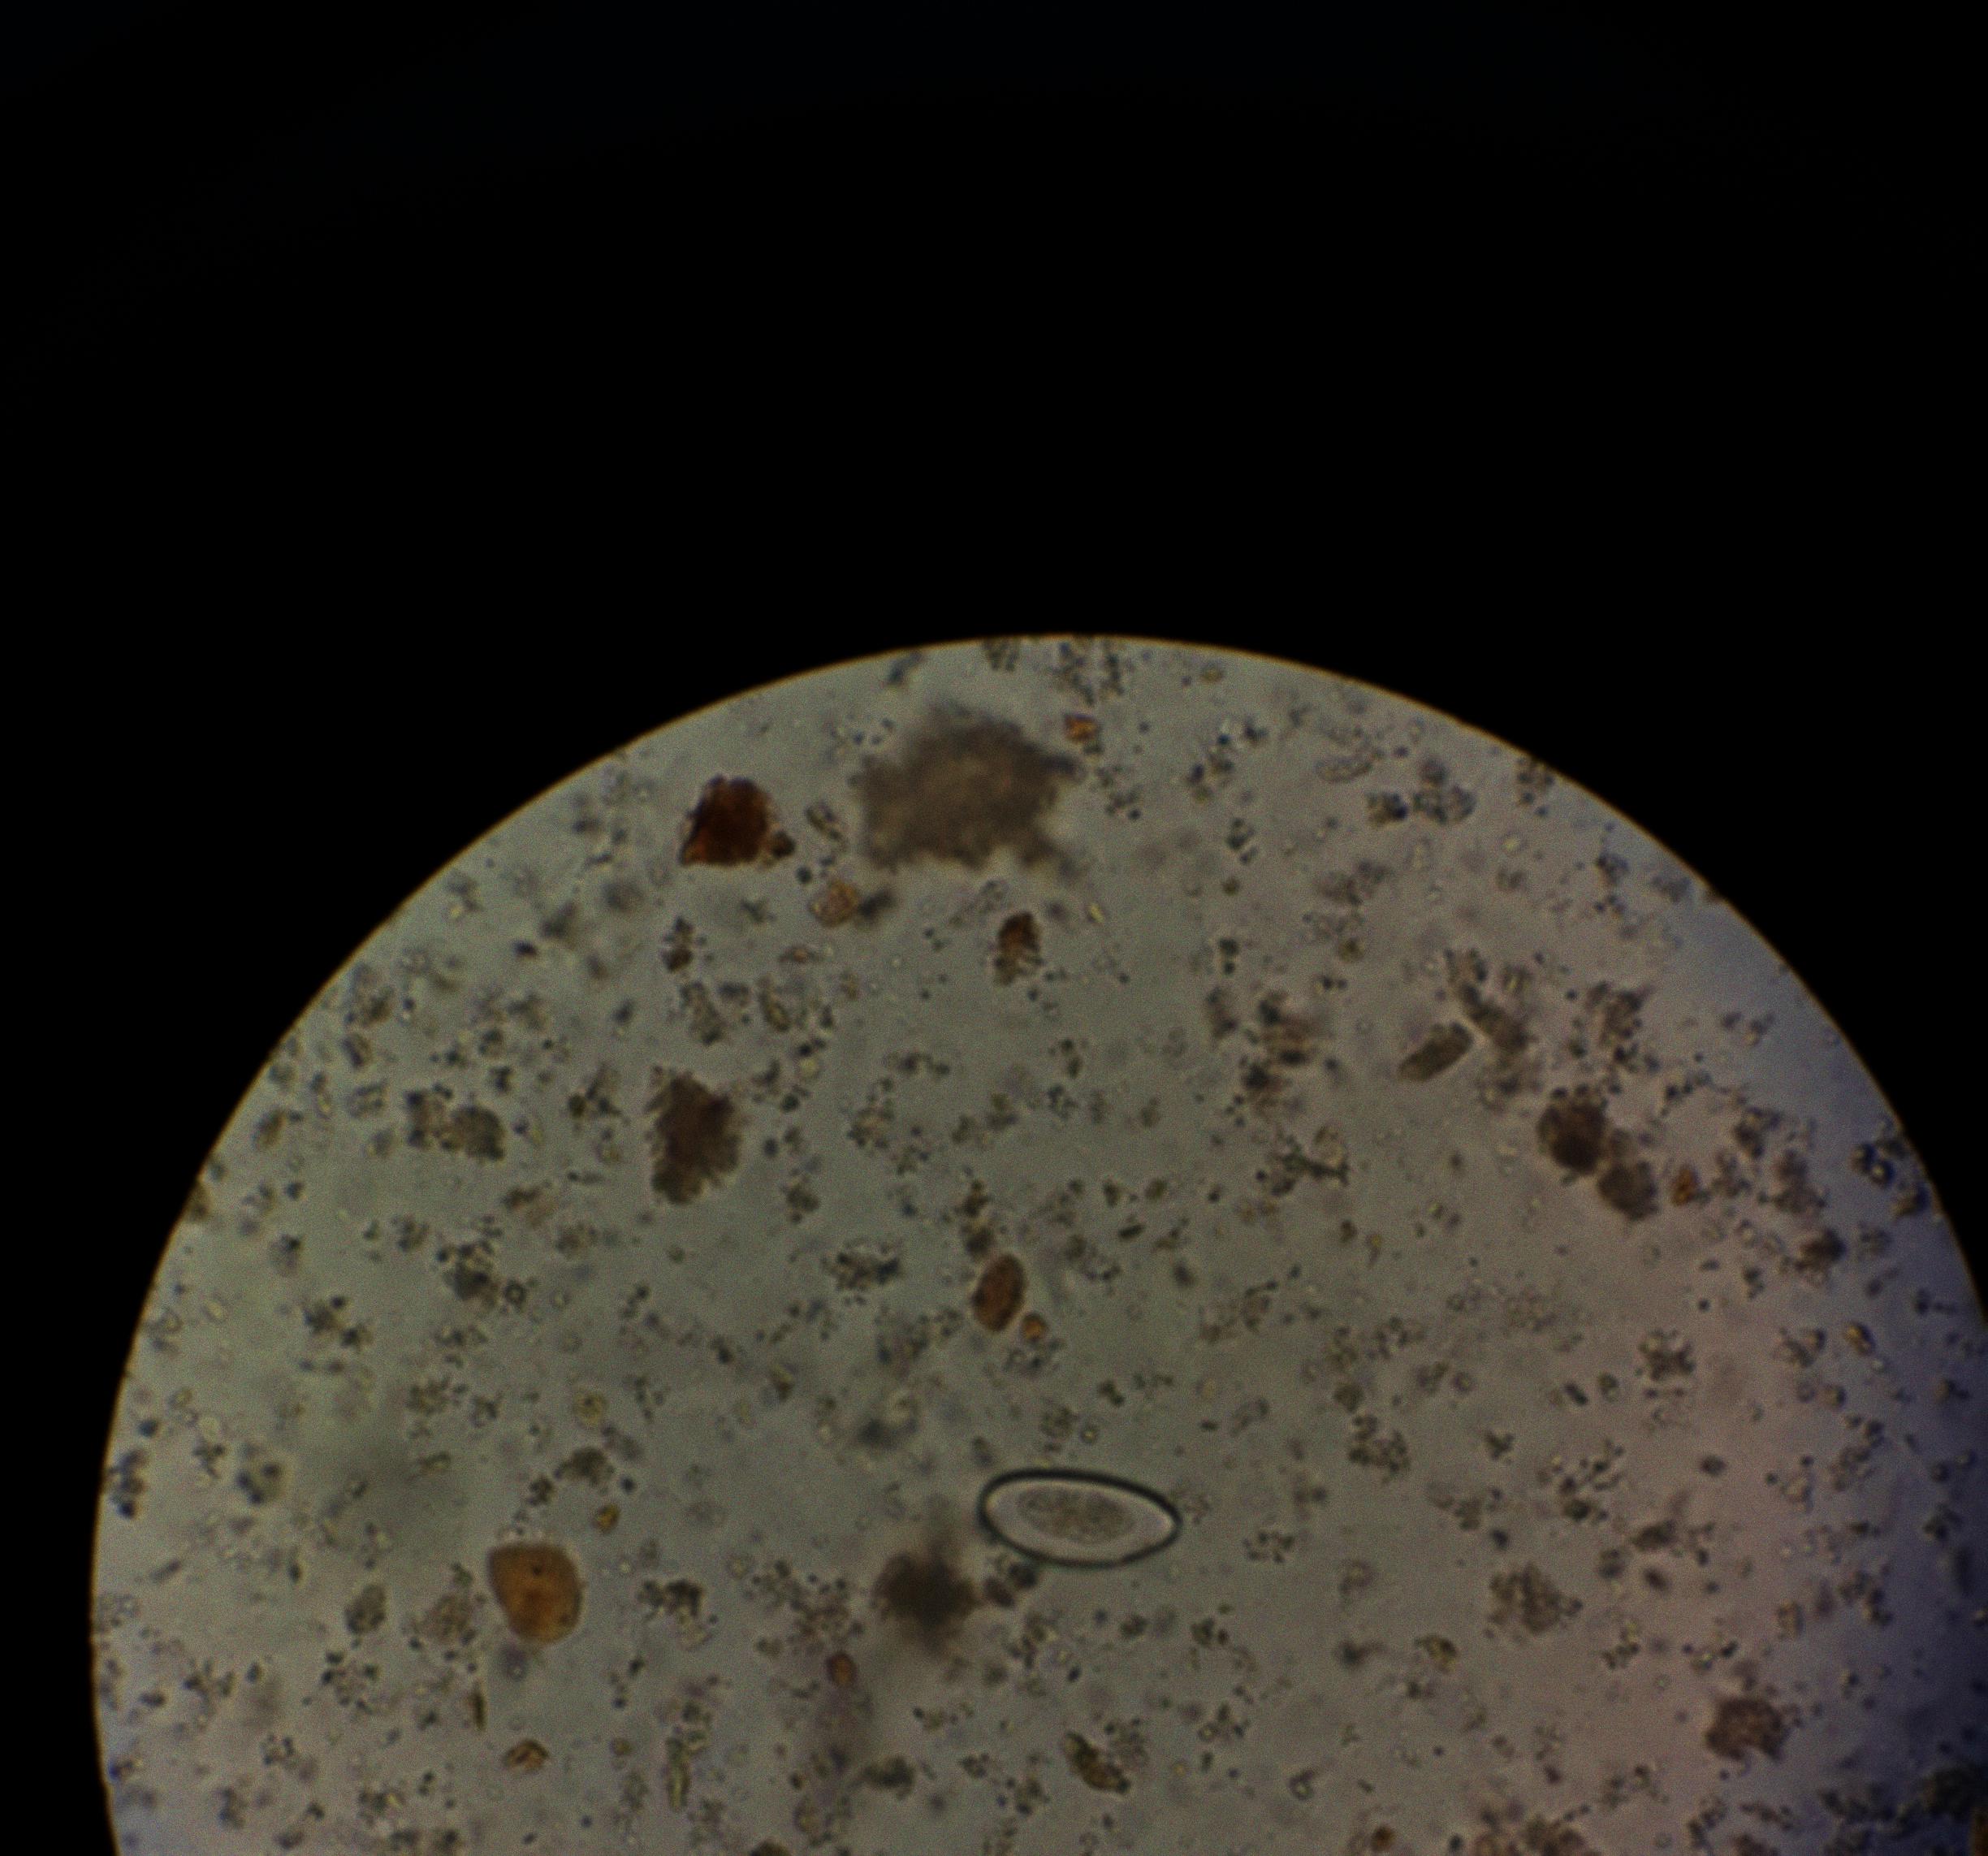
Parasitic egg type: Enterobius vermicularis